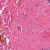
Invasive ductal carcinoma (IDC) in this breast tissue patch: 0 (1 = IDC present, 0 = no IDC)